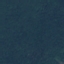
Land use / land cover class: Forest